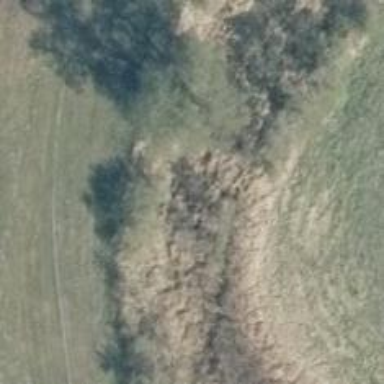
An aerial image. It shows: Swamp in wetland area.